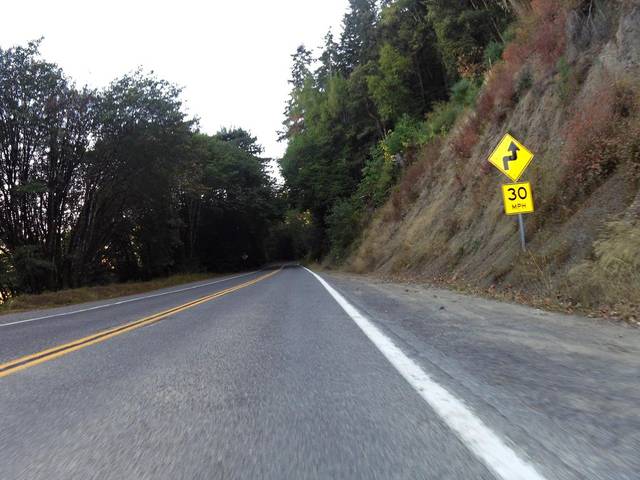
Region: United States
Coordinates: 40.422, -123.979